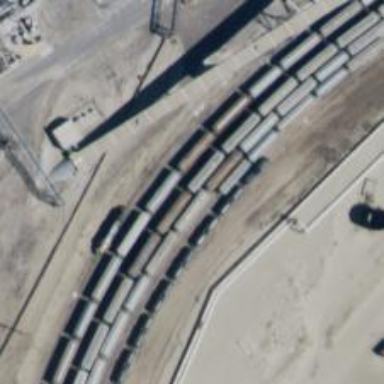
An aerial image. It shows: Rail spur service.